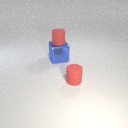
large blue metal cube to the left of small red rubber cylinder